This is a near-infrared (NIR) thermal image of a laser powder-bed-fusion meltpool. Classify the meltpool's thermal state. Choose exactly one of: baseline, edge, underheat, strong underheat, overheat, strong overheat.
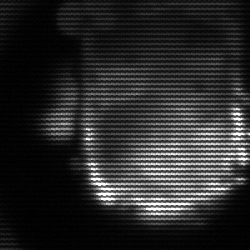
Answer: baseline